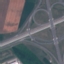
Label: Highway